Question: When I'm changing text of a <URL> in my context menu, the context menu isn't resized automatically as it's supposed to be, when I change text of a menu item.Looks like this then:

I could change text of a real menu item but I see that as a dirty solution.
---
'''
using System.Drawing;
using System.Windows.Forms;
namespace WindowsFormsApplication1
{
public partial class Form1: Form
{
private ToolStripLabel menuLabel;
private void CreateNewContextMenu()
{
ContextMenuStrip = new ContextMenuStrip();
// label
menuLabel = new ToolStripLabel("hello");
menuLabel.ForeColor = Color.Blue;
ContextMenuStrip.Items.Add(menuLabel);
// items
ContextMenuStrip.Items.Add("Test");
ContextMenuStrip.Items.Add("Cut");
ContextMenuStrip.Items.Add("&Copy");
ContextMenuStrip.Items.Add("&Paste");
ContextMenuStrip.Items.Add("&Delete");
}
protected override void OnMouseClick(MouseEventArgs e)
{
CreateNewContextMenu();
menuLabel.Text = "hello world hello world hello world";
Point p = PointToScreen(Point.Empty);
// left
if (e.X < ClientSize.Width / 2)
ContextMenuStrip.Show(p.X + 8, p.Y + 8);
// right
else
{
ContextMenuStrip.Items[1].Text = menuLabel.Text;
ContextMenuStrip.Show(p.X + ClientSize.Width - 8, p.Y + 8);
}
base.OnMouseClick(e);
}
}
}
'''
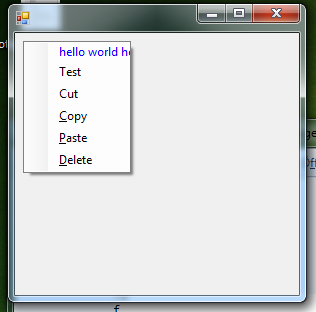
Answer: Yes, ContextMenuStrip doesn't recalculate layout when you assign the Text property of that menu item. Arguably it should do it lazily but that looks borken. You have to help, it is a one-liner:
'''
menuLabel.Text = "hello world hello world hello world";
ContextMenuStrip.PerformLayout();
'''